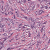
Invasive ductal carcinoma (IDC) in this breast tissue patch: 1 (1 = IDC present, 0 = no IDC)